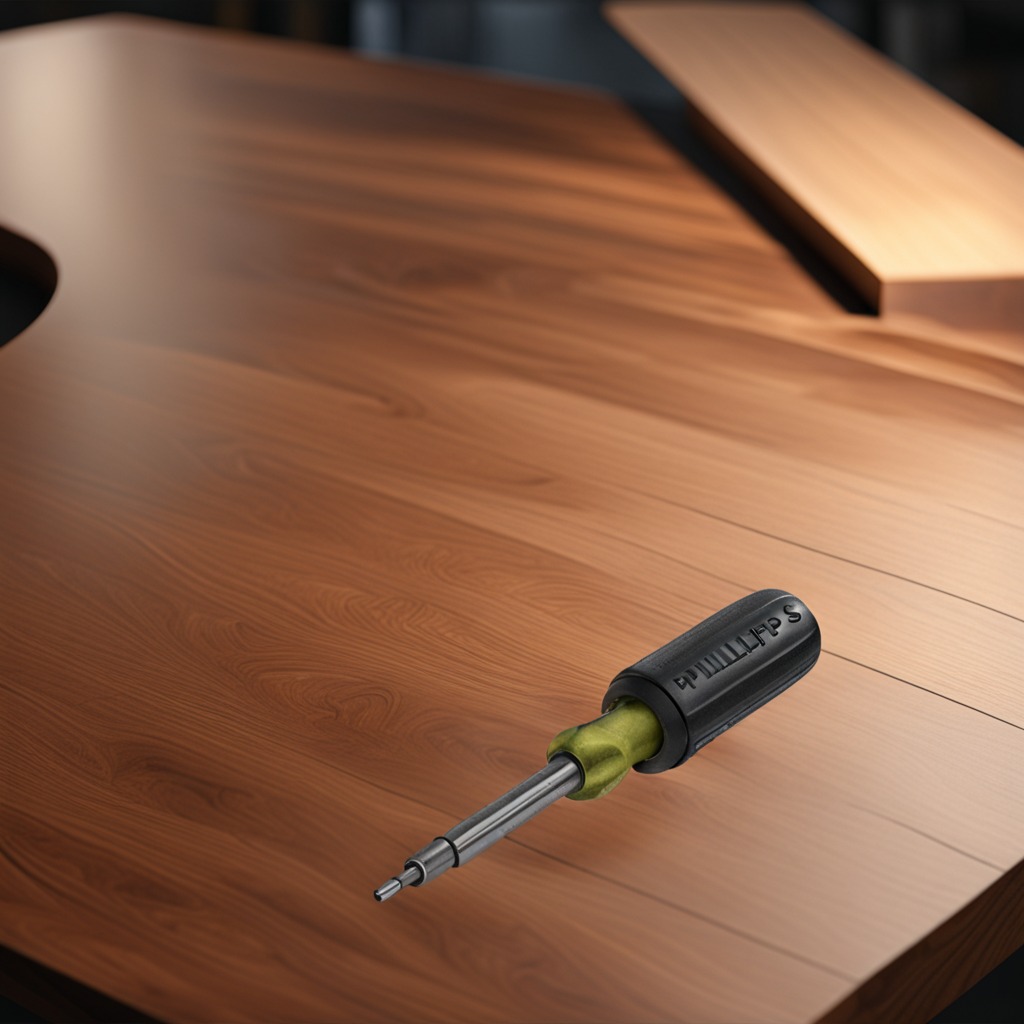
A screwdriver is lying on a wooden table in a carpentry studio.